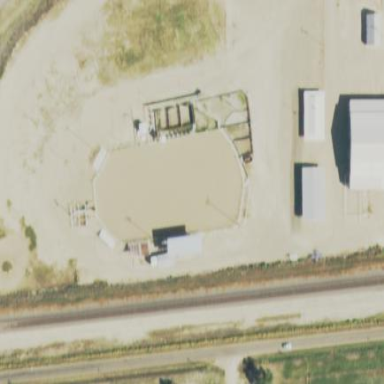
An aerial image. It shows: Equestrian pitch used for leisure and sports activities.